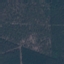
Land use / land cover: Forest